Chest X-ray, AP view. Patient: 55 years old, sex F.
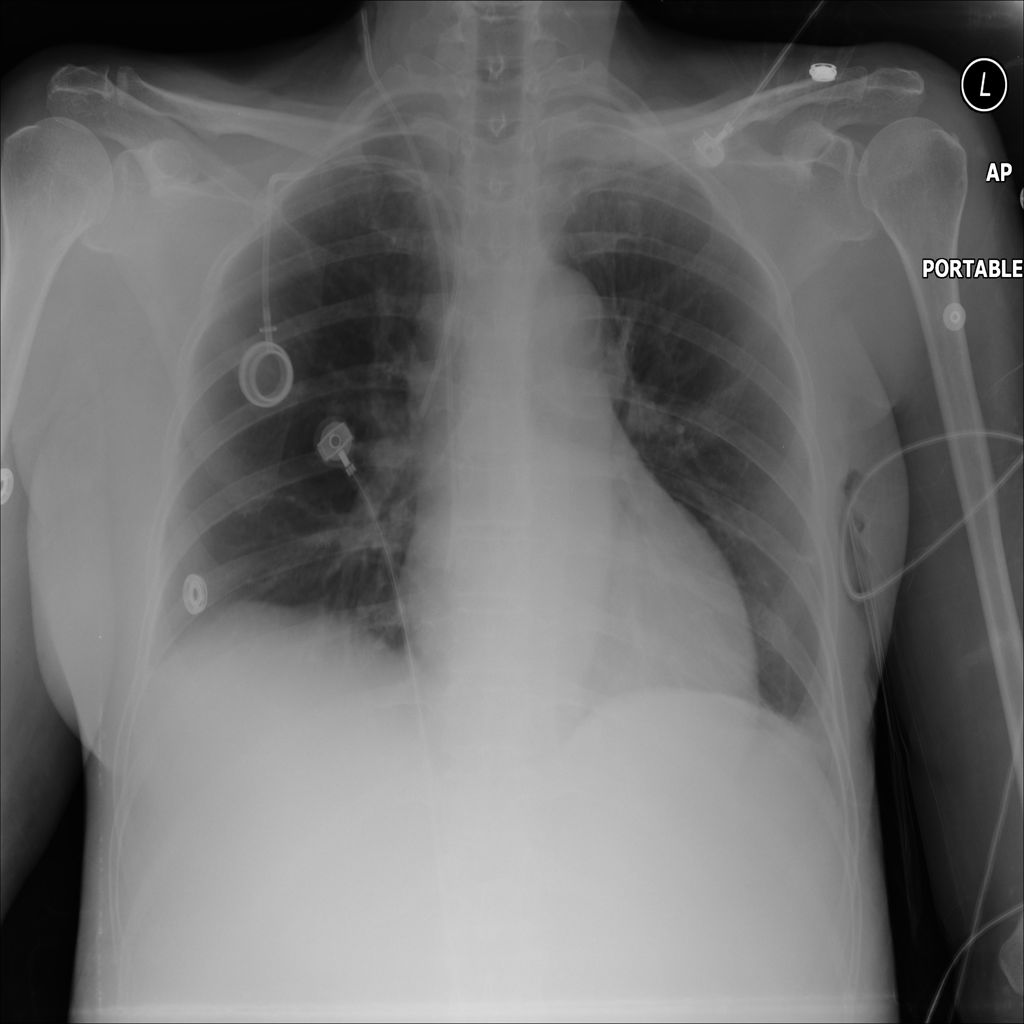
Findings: No Finding